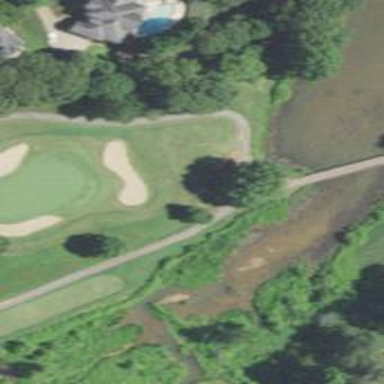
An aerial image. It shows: Path used for both walking and golf.